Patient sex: M
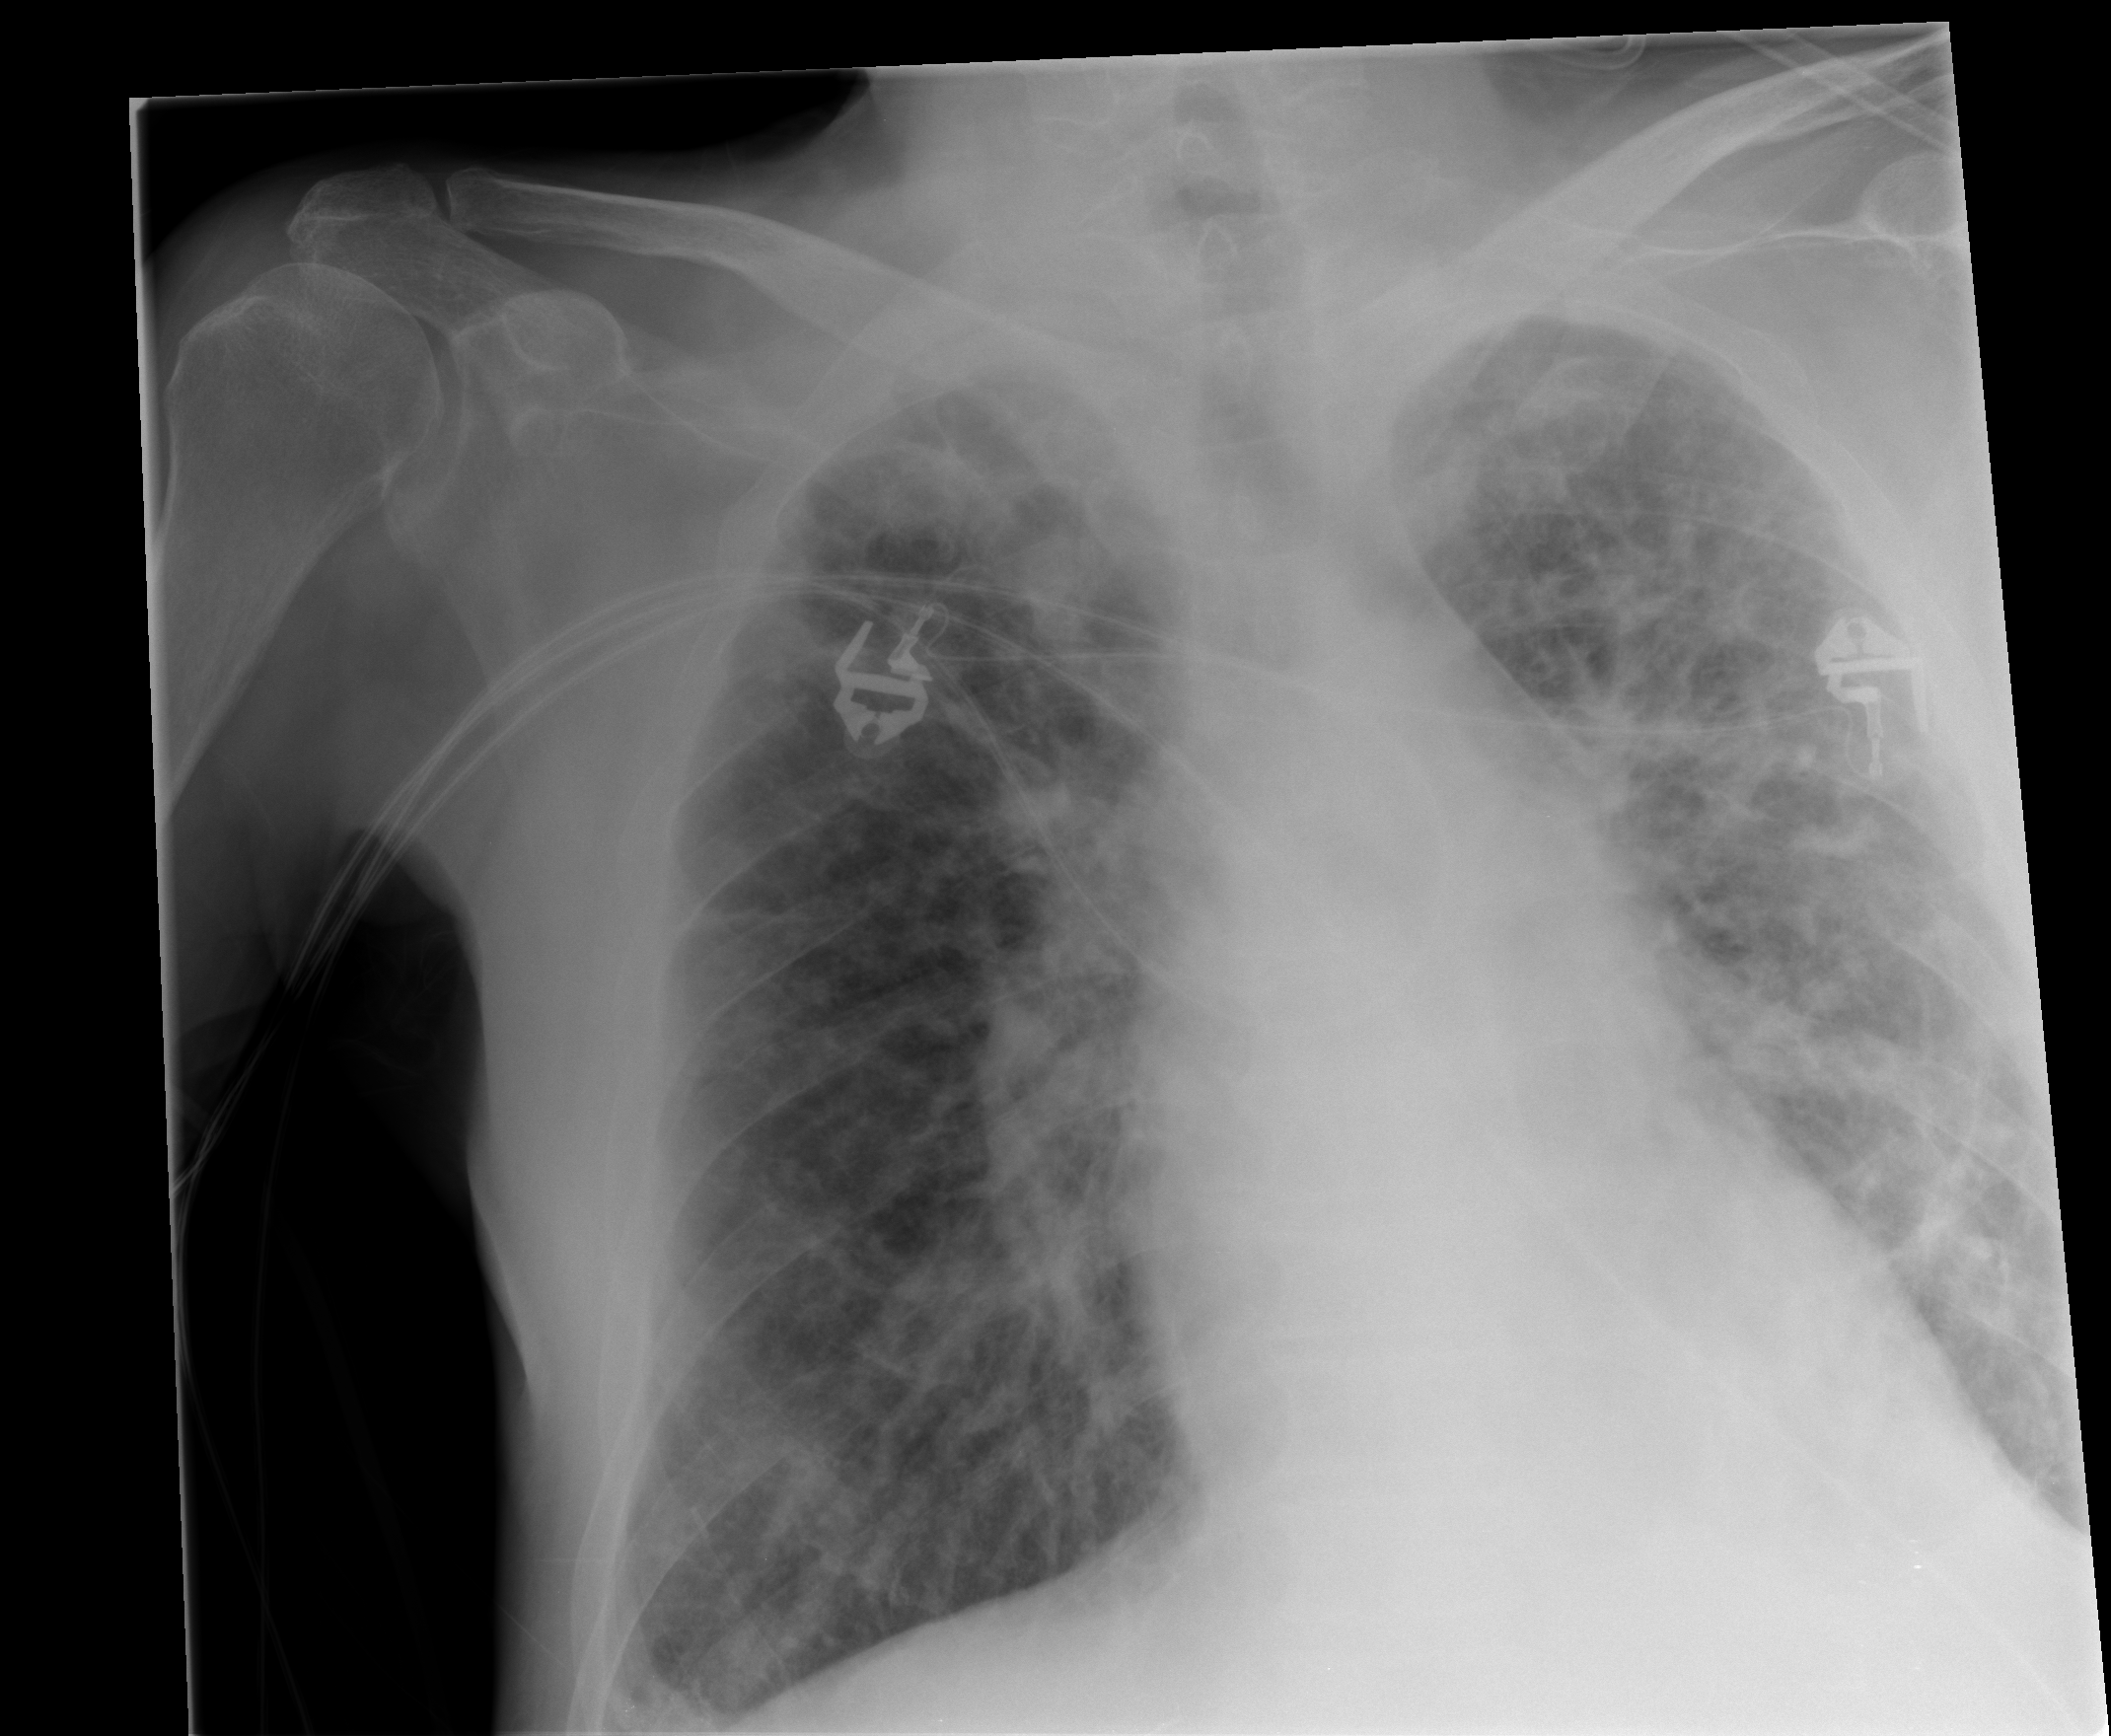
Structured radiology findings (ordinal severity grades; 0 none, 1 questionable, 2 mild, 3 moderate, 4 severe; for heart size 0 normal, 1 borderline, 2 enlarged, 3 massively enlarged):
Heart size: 0
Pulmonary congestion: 2
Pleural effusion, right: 0
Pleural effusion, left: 2
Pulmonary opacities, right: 2
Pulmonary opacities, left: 3
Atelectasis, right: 2
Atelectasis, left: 2